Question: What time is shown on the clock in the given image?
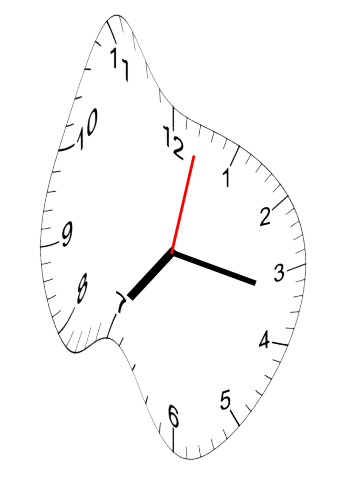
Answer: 07:17:02